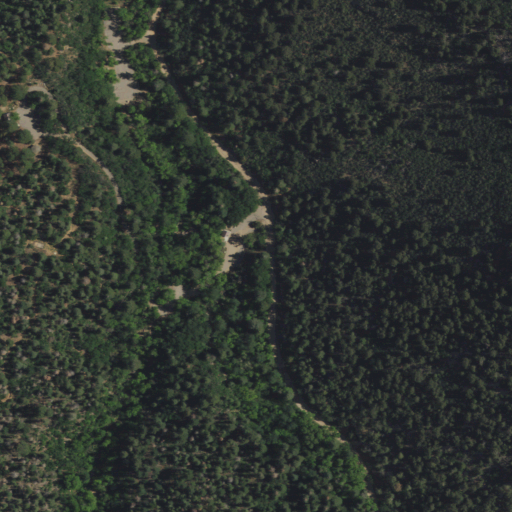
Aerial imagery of valley in New Mexico named Las Huertas Canyon containing evergreen forest and open development